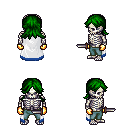
a pixel art fantasy rpg character, male body template, skeleton, white trimmed cape, teal pants, green loose hair, gold gloves, dagger, four views (front, back, left, right), 2x2 character sprite sheet, small pixel art, hard edges, no anti-aliasing